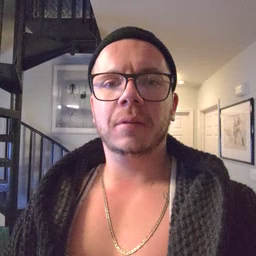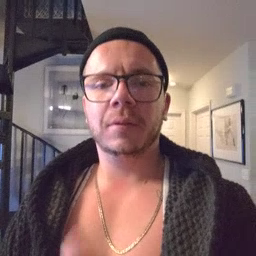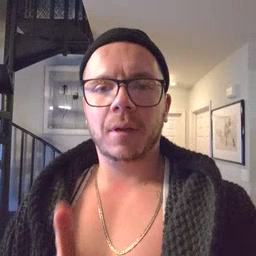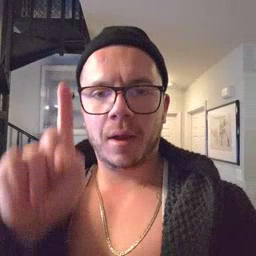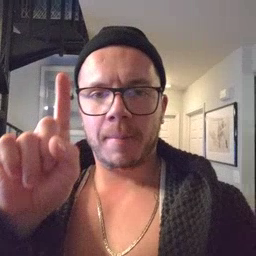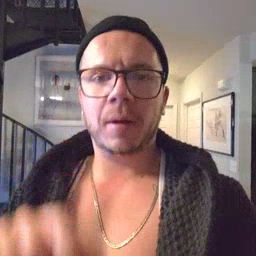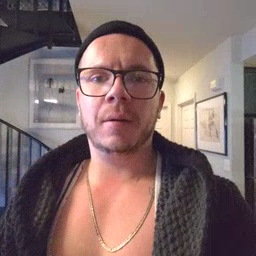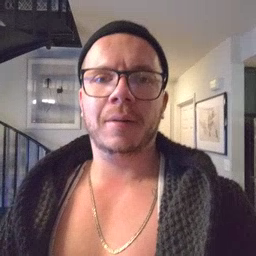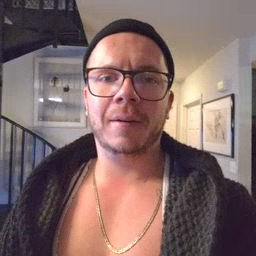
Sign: up